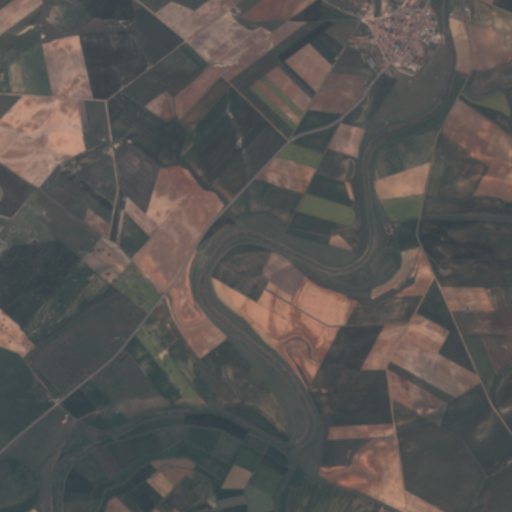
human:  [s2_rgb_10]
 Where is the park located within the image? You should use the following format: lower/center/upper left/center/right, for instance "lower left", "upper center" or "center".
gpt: The park is located in the upper right of the image.
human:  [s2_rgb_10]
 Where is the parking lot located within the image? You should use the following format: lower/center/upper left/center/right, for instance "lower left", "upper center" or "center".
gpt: The parking lot is located in the upper right of the image.
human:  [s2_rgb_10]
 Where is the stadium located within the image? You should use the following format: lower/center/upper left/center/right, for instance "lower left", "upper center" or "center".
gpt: The stadium is located in the upper right of the image.
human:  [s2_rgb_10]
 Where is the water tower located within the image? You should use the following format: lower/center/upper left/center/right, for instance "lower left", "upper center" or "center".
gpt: The water tower is located in the upper right of the image.
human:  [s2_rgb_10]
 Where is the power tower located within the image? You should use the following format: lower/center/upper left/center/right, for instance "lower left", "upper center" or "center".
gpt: There is no power tower in the image.